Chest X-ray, PA view. Patient: 46 years old, sex M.
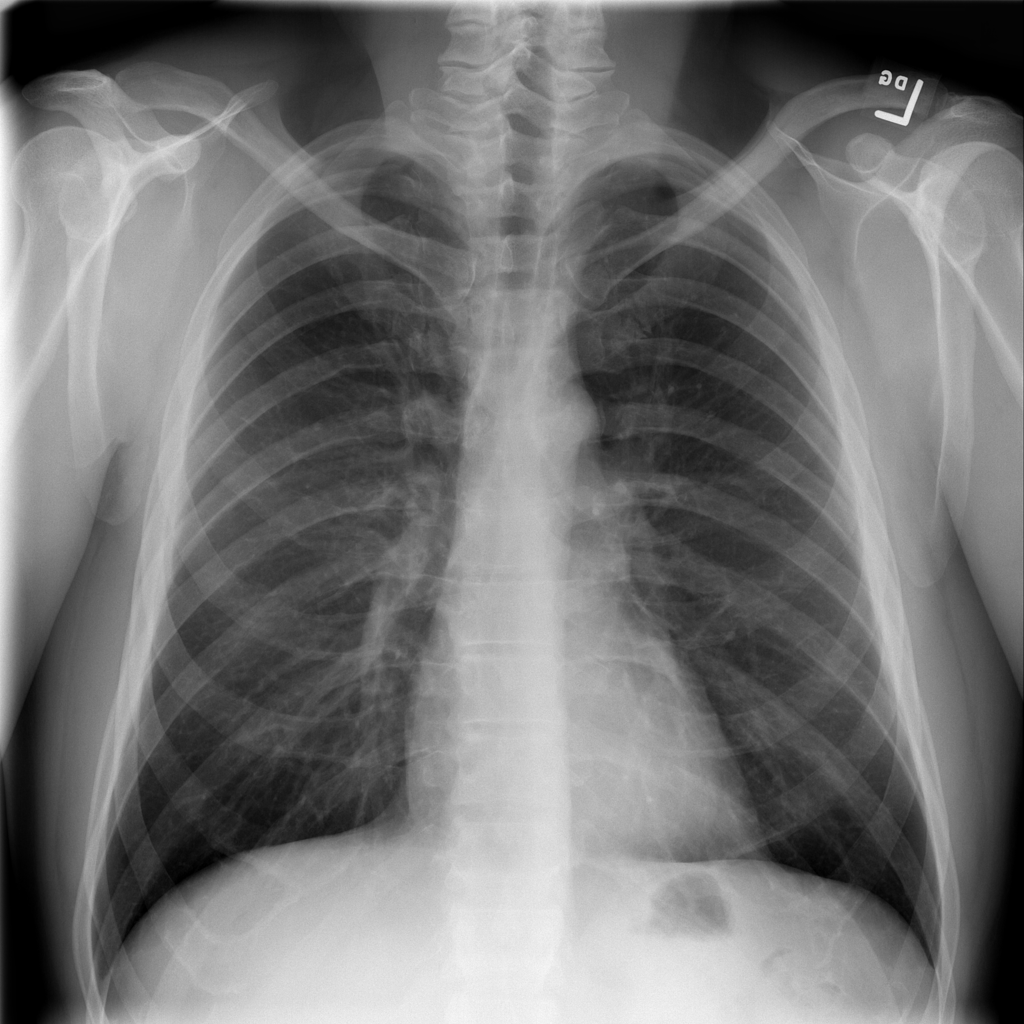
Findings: No Finding